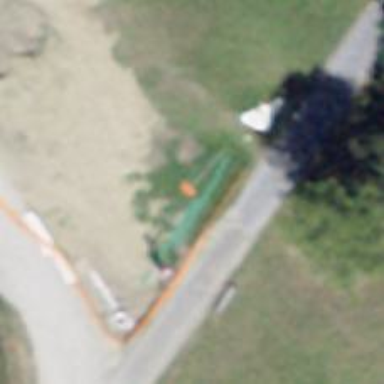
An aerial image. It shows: Pole with roof-covered pipeline marker.